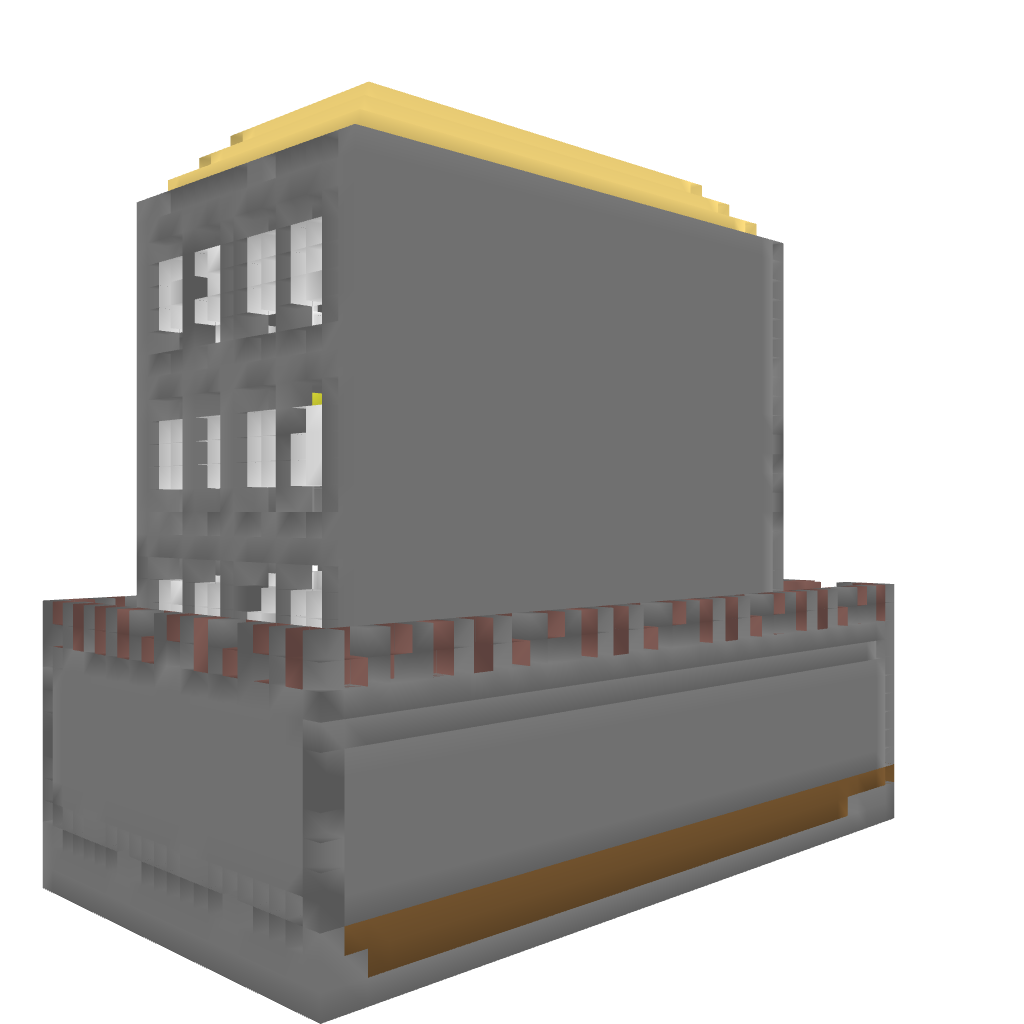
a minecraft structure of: Townhouse (Unfurnished) By campbellpop bad low quality